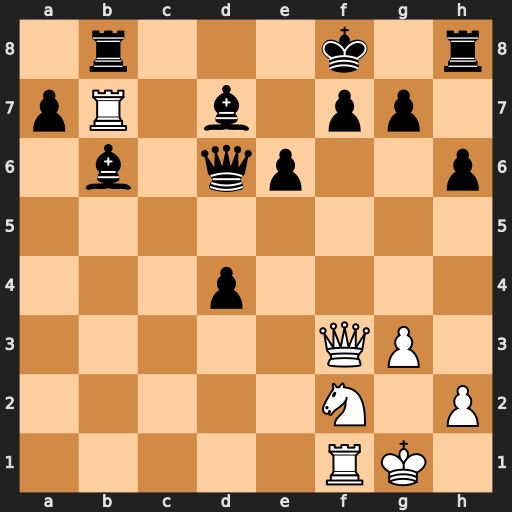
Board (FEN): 1r3k1r/pR1b1pp1/1b1qp2p/8/3p4/5QP1/5N1P/5RK1
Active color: w
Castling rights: -
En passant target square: -
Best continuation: Ne4 f6 Nxd6